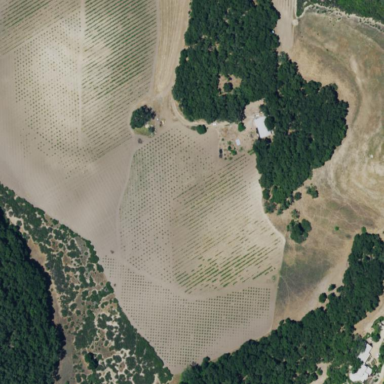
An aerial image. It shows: Vineyard growing grapes.